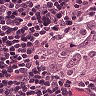
Metastatic tissue present: yes